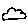
Label: cloud